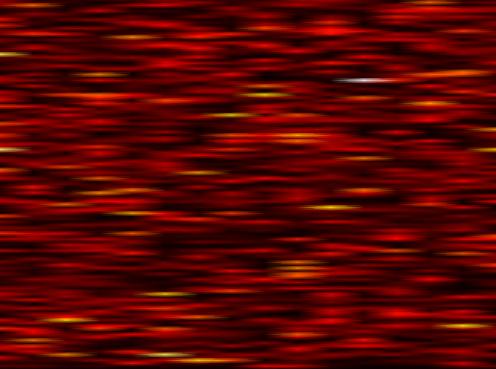
Label: FOFDM